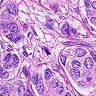
Metastatic tissue present: yes